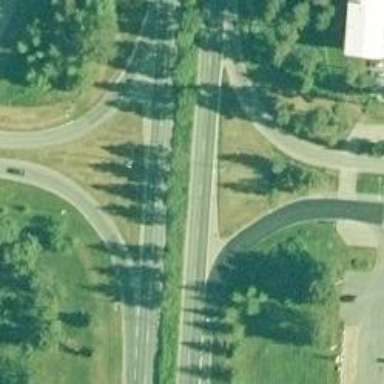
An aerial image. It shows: Asphalt road at the secondary link level.